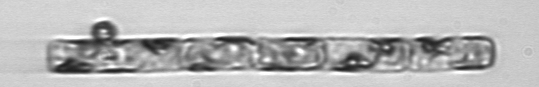
Label: Guinardia_delicatula